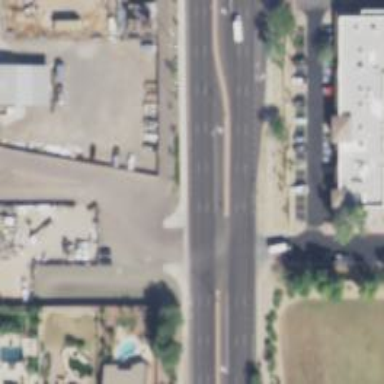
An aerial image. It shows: Secondary link road with asphalt surface.